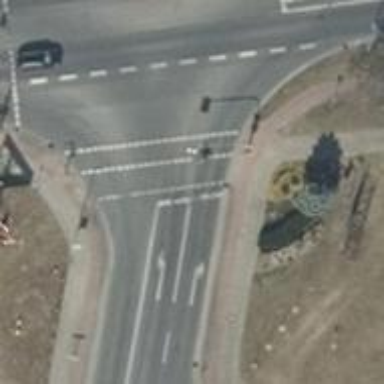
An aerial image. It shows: Traffic signals at road crossing.